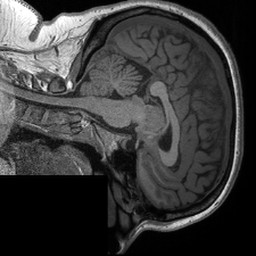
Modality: T1w
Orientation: sagittal
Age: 33
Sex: female